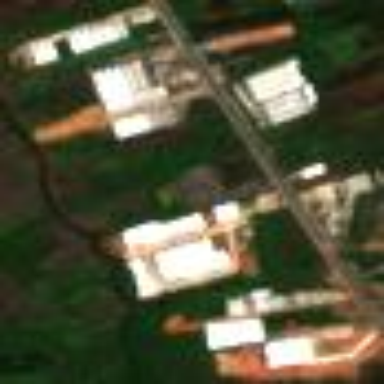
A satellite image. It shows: Industrial area with warehouse.